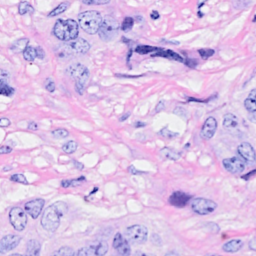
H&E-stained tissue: Breast